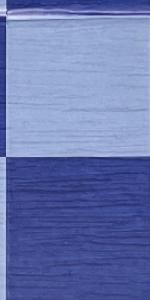
Label: Empty